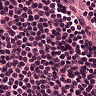
Metastatic tissue present: no